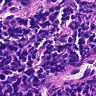
Metastatic tissue present: no